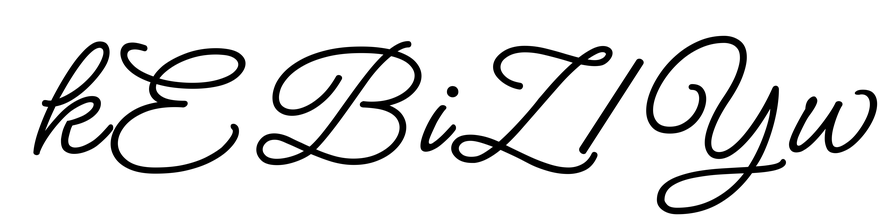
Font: MeowScript-Regular